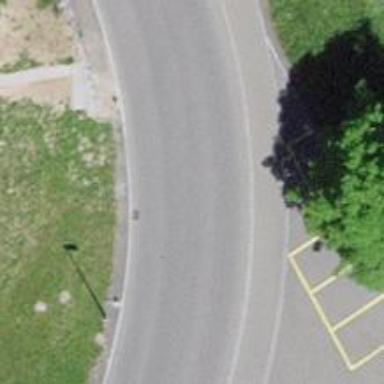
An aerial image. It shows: Tertiary road with sidewalk on the left.